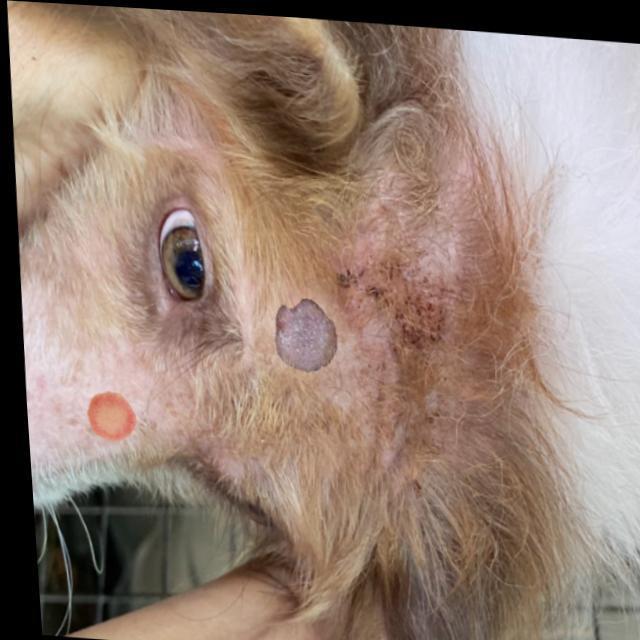
Canine ringworm (Dermatophytosis) — fungal infection caused by Microsporum or Trichophyton. Presents with circular alopecia, scaling, crusting, and broken hairs.